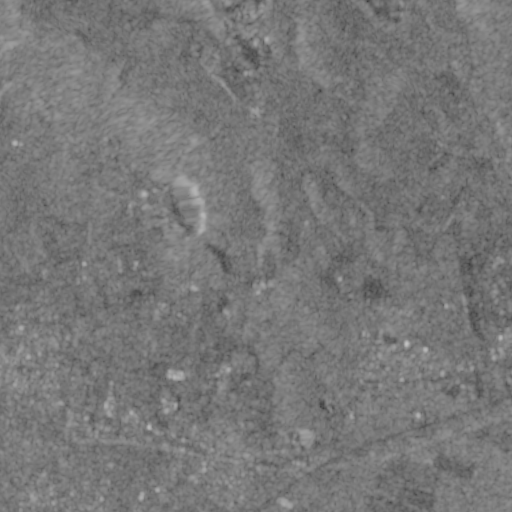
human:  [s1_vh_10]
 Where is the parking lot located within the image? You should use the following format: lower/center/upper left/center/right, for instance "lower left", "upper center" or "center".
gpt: The parking lot is located in the lower left of the image.
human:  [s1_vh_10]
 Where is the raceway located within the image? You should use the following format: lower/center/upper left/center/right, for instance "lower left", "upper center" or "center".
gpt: The raceway is located in the lower right of the image.
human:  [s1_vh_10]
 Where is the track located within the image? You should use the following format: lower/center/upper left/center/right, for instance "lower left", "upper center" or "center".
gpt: The track is located in the lower right of the image.
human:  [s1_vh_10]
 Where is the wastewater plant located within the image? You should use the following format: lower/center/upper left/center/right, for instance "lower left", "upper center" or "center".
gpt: The wastewater plant is located in the center right of the image.
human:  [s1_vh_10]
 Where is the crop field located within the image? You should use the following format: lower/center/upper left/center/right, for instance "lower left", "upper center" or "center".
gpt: There is no crop field in the image.

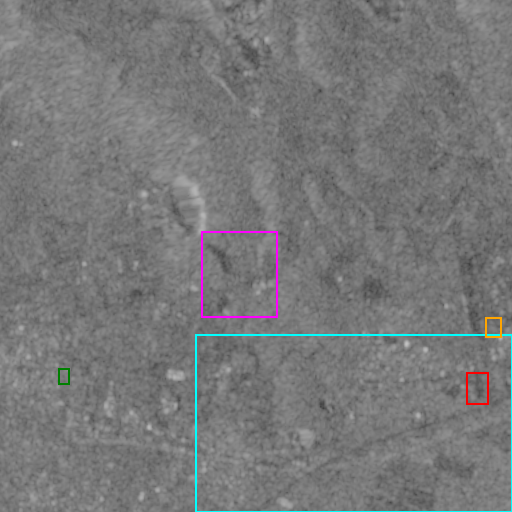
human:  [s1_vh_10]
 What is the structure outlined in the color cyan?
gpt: The structure outlined in cyan is a crop field.
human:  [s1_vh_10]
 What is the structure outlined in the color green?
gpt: The structure outlined in green is a park.
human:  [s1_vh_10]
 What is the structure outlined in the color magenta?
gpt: The structure outlined in magenta is a quarry.
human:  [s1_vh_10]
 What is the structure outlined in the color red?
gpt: The structure outlined in red is a track.
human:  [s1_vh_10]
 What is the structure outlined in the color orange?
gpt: The structure outlined in orange is a wastewater plant.
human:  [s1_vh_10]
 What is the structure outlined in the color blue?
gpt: There is no blue outline.